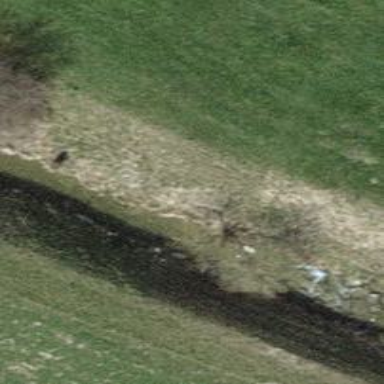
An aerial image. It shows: Pipeline marker.